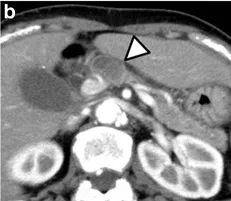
A swollen lymph node. Arrowhead).
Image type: radiology (ct)